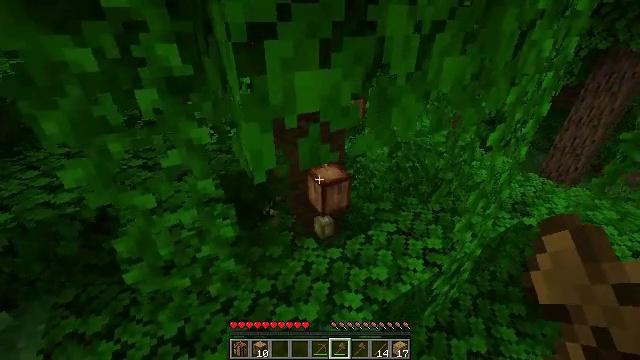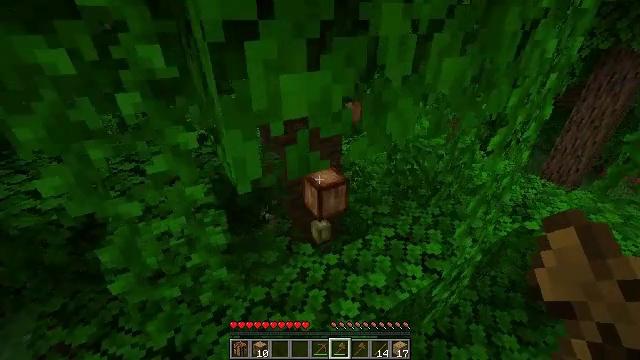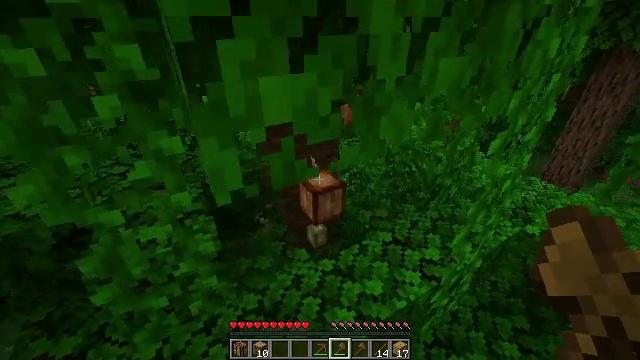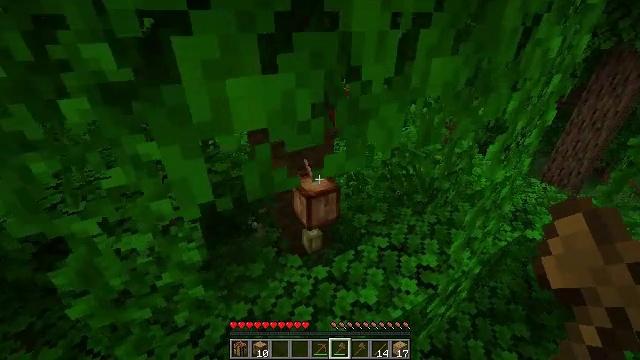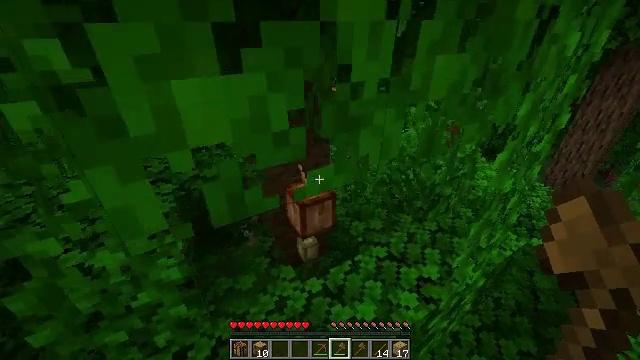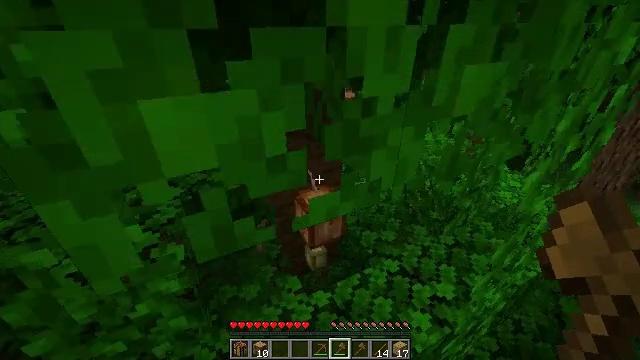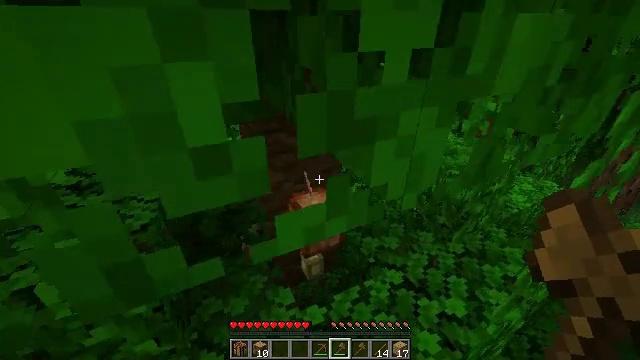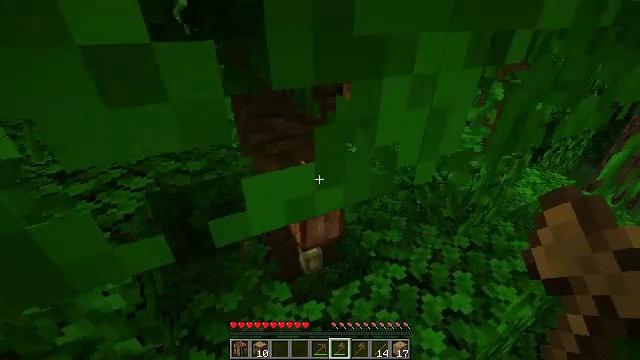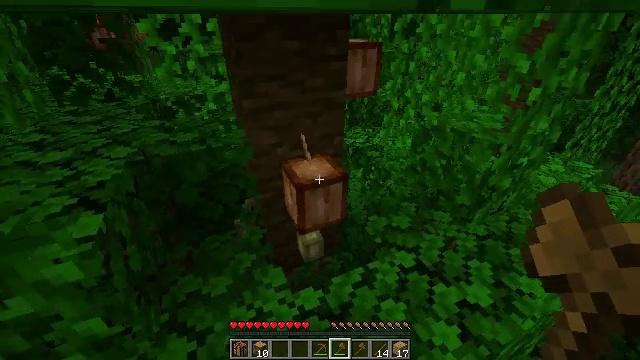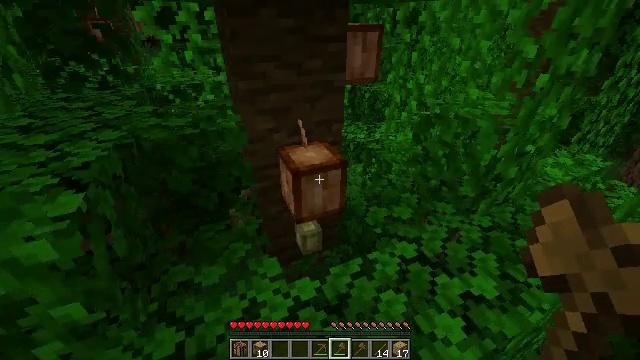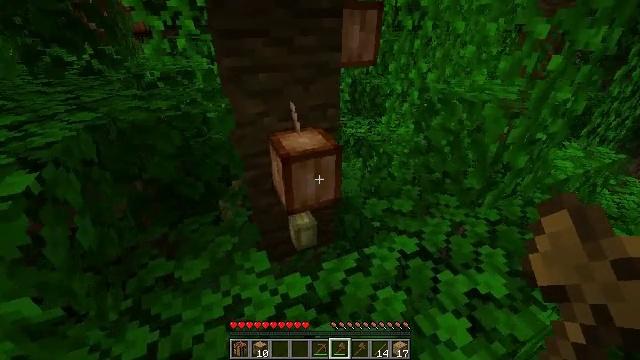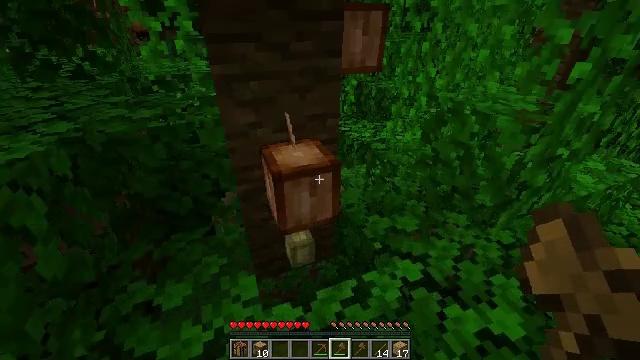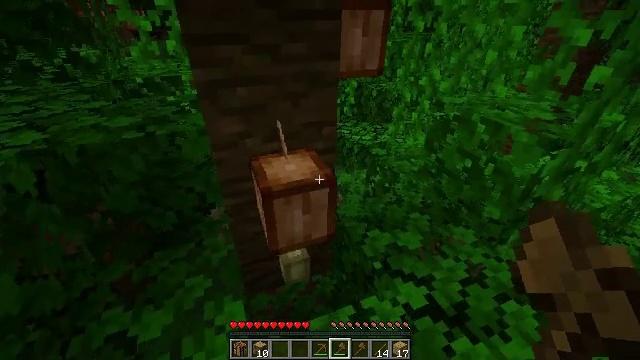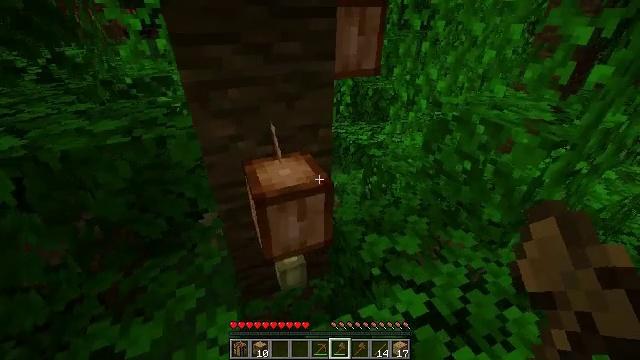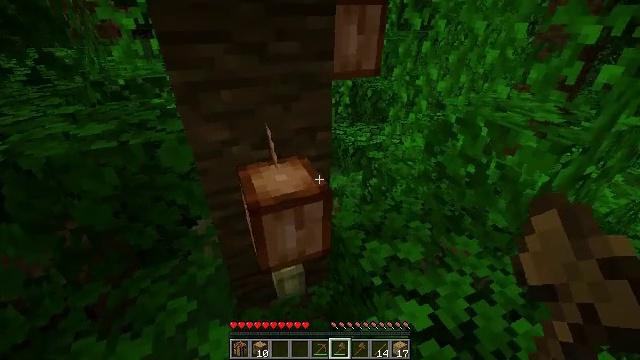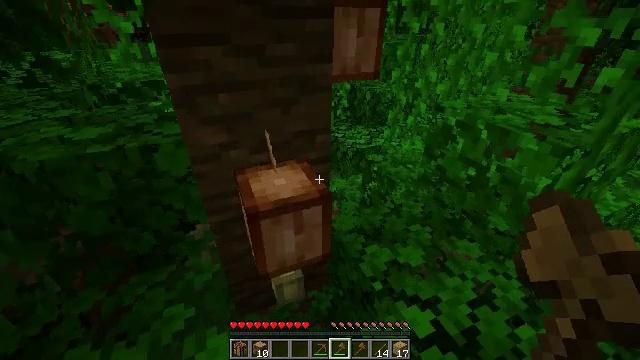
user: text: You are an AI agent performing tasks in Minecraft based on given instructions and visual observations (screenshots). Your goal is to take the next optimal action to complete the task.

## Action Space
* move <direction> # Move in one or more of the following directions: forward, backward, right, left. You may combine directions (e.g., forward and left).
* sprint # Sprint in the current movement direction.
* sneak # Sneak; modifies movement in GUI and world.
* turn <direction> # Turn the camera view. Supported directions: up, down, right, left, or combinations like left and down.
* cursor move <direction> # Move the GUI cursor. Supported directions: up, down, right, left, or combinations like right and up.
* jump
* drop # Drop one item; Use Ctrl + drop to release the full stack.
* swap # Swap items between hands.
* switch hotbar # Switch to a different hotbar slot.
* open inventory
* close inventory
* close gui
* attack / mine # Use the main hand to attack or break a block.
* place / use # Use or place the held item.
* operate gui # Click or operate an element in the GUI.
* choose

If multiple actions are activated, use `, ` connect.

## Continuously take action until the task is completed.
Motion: motion action
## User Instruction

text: Harvest the cocoa pods from the jungle tree.
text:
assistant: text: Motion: move forward and move right
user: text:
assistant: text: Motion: move forward and move right
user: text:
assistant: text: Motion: move forward
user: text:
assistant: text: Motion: move forward
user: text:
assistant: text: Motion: move forward, turn left
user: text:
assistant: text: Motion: move forward
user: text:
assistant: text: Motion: move forward
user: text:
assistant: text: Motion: move forward, turn left
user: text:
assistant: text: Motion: move forward
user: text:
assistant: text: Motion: move forward
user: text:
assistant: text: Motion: move forward, turn left
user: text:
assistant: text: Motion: move forward
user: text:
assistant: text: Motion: no_op
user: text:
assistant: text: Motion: no_op
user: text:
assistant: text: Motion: no_op
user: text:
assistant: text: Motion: no_op
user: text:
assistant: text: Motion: no_op
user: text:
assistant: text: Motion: turn left and down
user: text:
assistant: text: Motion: turn left and down, attack / mine
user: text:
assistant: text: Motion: attack / mine
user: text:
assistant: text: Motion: attack / mine
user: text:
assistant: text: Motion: attack / mine
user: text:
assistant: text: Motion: attack / mine
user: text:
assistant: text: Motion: attack / mine
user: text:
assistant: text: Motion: attack / mine
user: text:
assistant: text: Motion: attack / mine
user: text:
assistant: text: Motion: attack / mine
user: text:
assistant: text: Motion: attack / mine
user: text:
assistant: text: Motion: attack / mine
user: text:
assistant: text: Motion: attack / mine